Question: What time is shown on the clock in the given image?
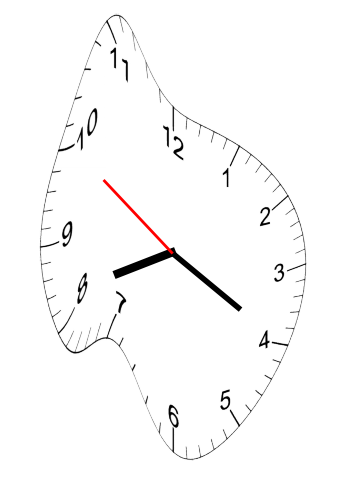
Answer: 08:19:50